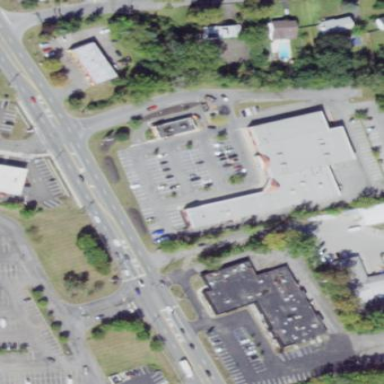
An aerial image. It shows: Retail building.